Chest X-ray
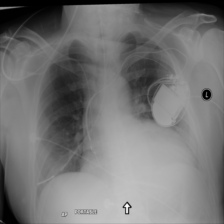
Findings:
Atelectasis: negative
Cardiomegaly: positive
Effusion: negative
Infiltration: negative
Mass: negative
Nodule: negative
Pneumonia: negative
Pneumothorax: negative
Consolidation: negative
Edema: negative
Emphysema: negative
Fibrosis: negative
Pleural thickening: negative
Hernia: negative